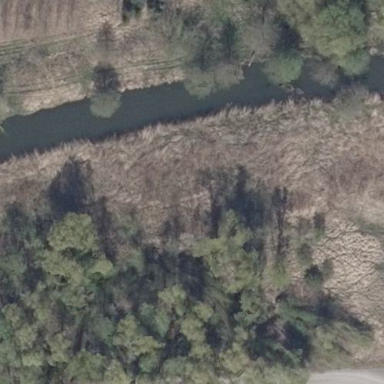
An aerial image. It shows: Wetland area covered with grass.